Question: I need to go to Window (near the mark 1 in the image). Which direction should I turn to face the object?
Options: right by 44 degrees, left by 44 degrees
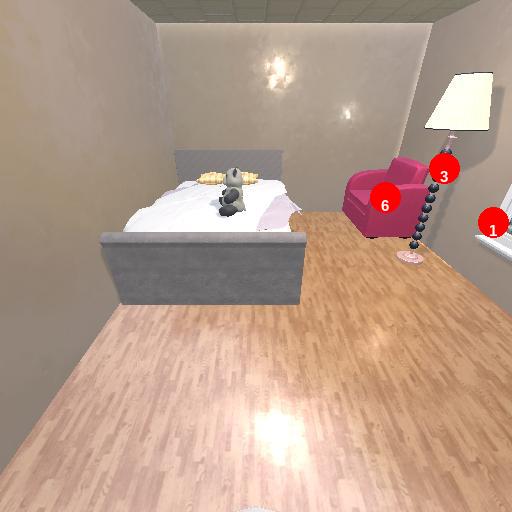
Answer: right by 44 degrees